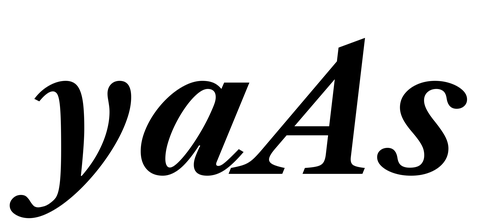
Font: LibreCaslonText-Italic_Bold_Italic